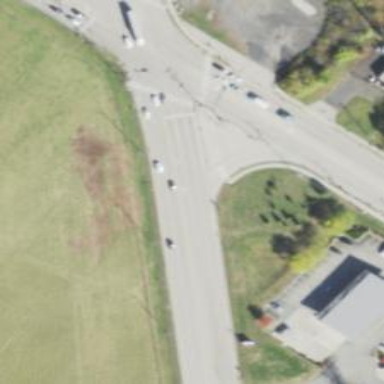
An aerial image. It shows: Secondary link road.